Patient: sex M, age 57
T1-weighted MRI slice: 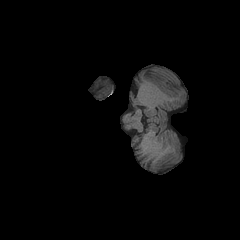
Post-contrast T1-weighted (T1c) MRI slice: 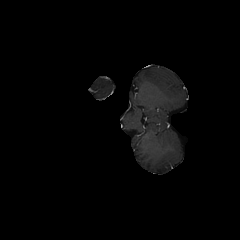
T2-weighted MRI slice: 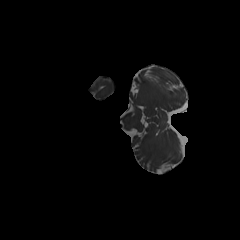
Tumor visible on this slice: no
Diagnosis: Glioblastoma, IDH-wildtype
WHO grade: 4